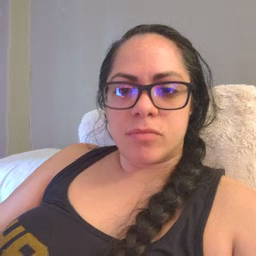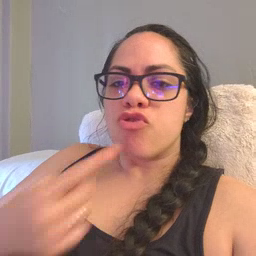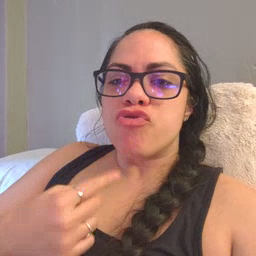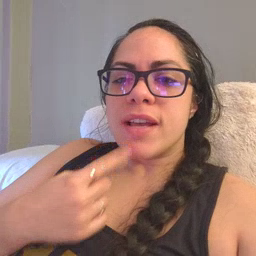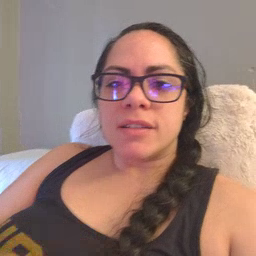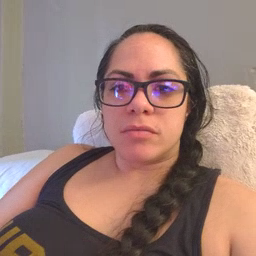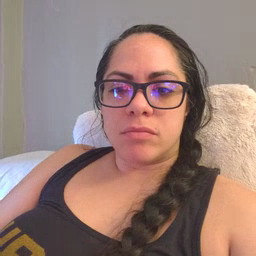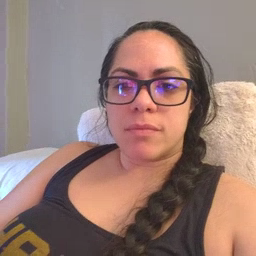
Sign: red